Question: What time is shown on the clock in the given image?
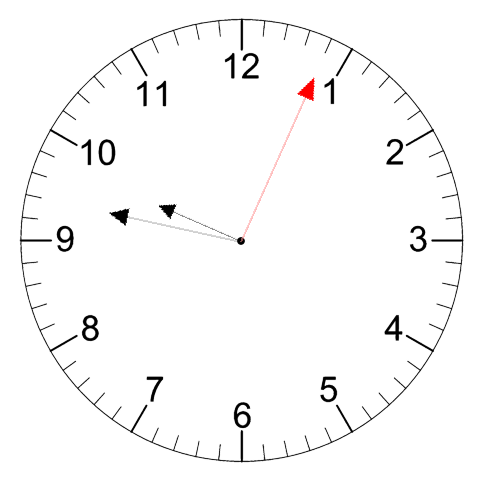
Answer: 09:47:04